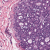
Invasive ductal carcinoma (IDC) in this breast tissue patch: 0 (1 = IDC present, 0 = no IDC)